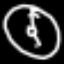
Label: clock